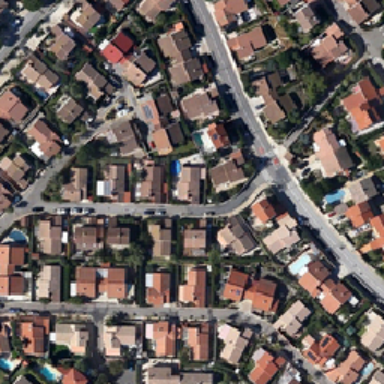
Many residential areas are on the road .